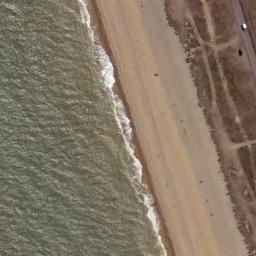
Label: beach